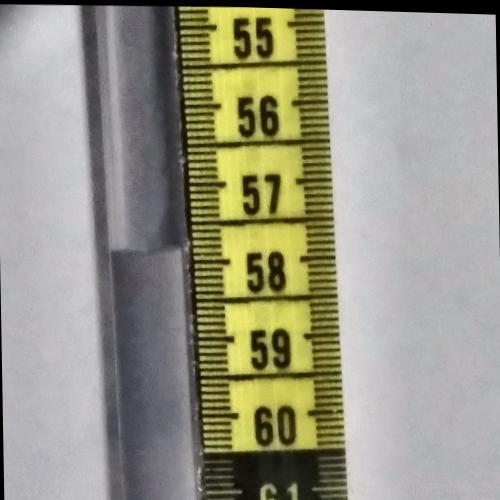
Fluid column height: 57.8 cm